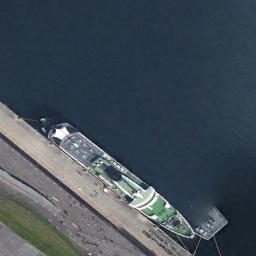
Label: ship